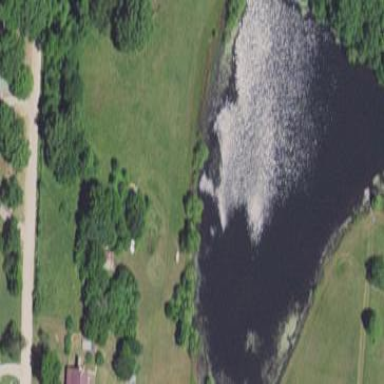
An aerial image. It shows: Peaceful pond surrounded by nature.